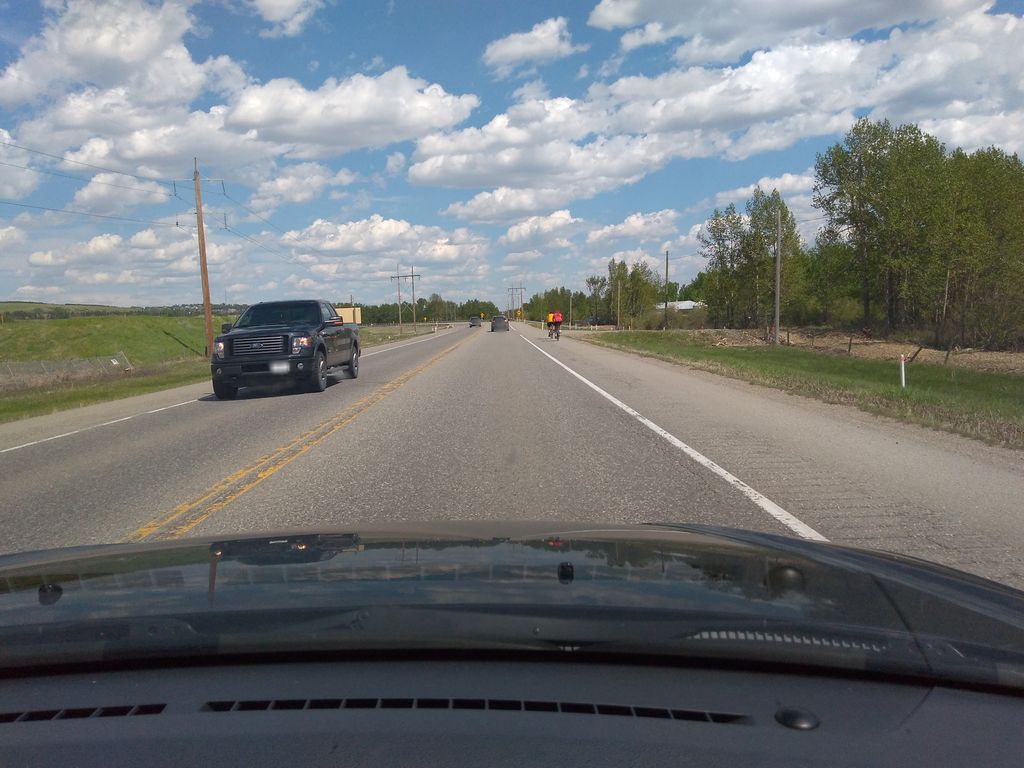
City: calgary